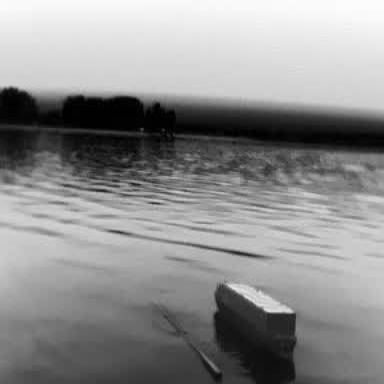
There is a fishing_boat in the infrared image.